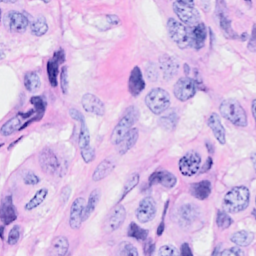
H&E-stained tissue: Breast